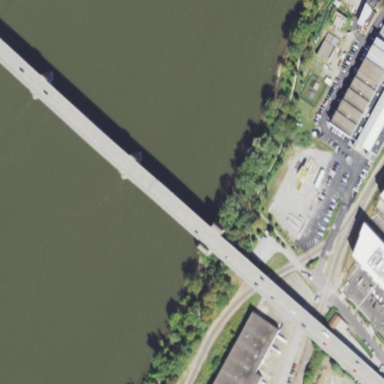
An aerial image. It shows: Arch bridge that is man-made.